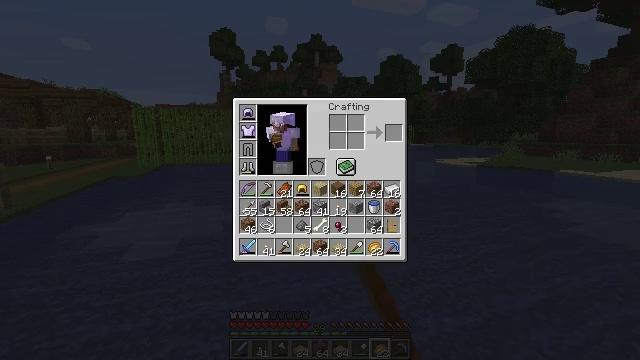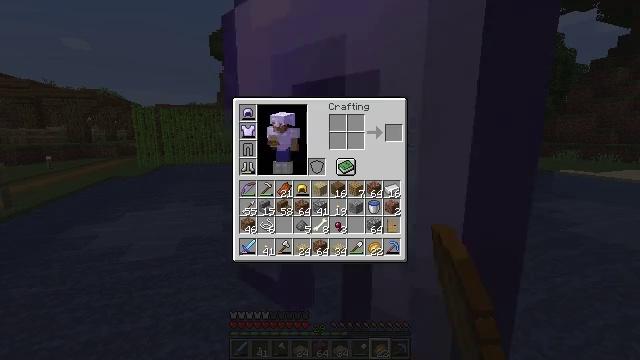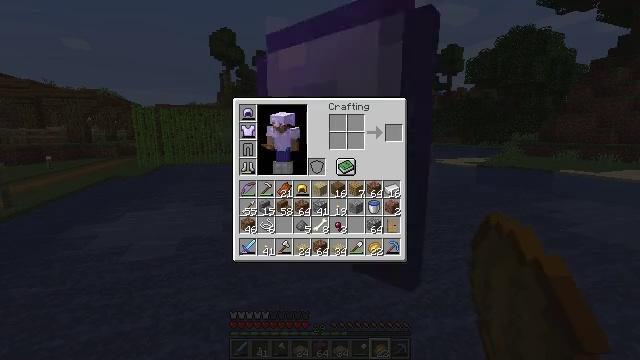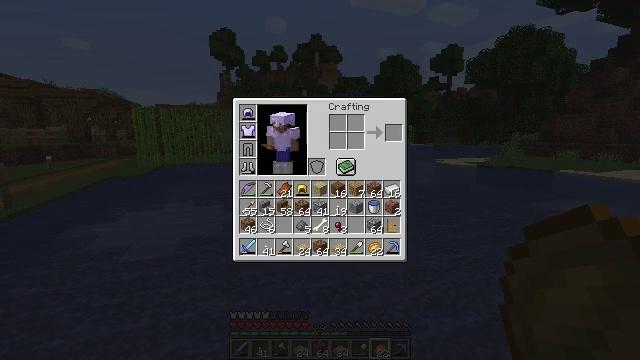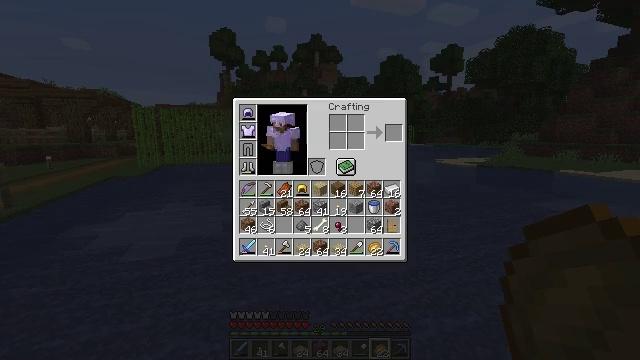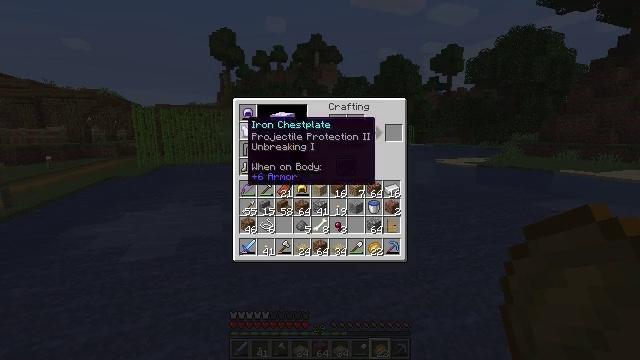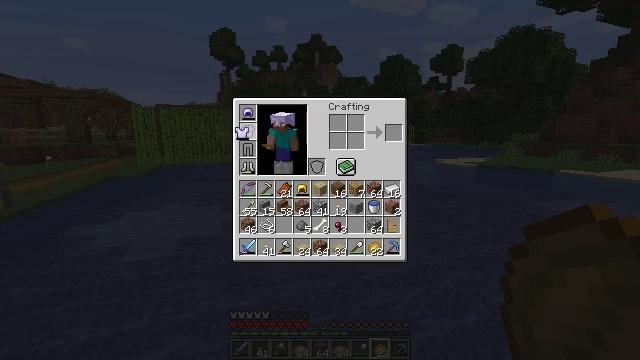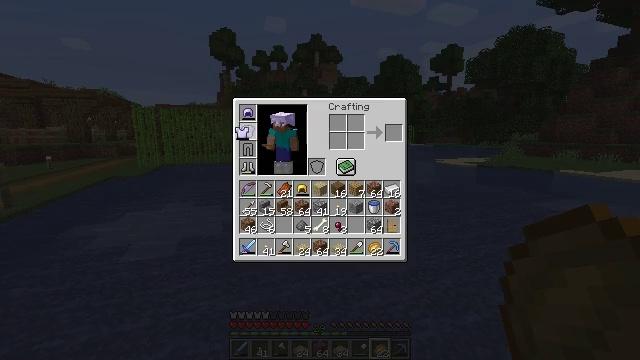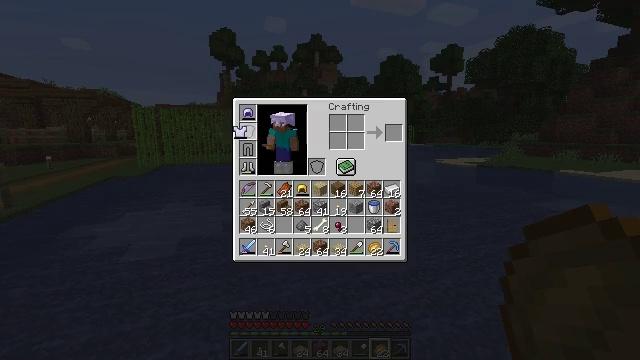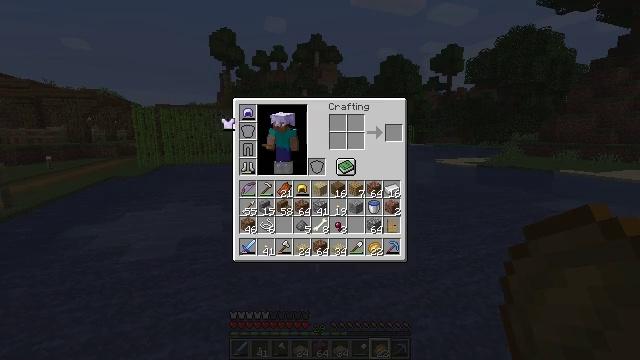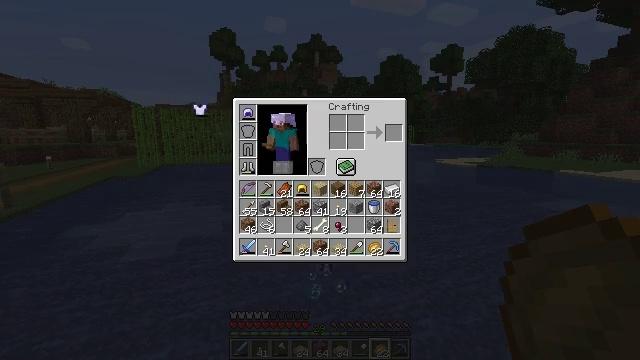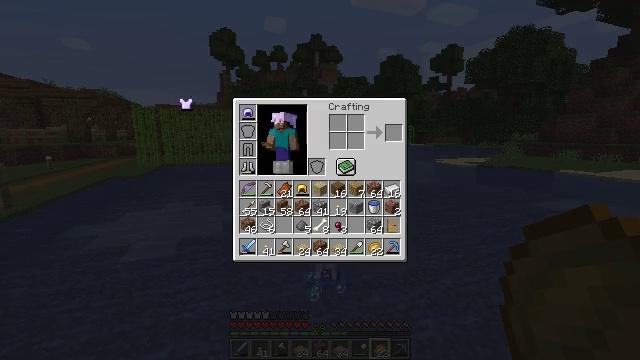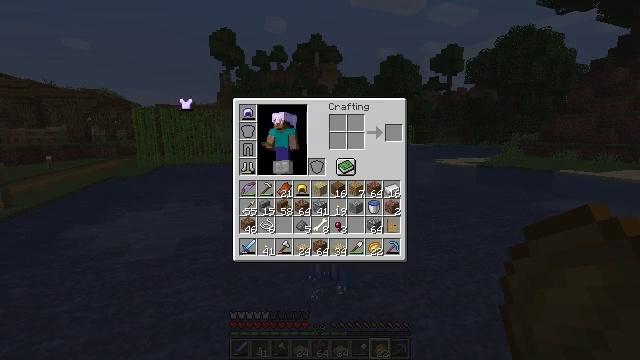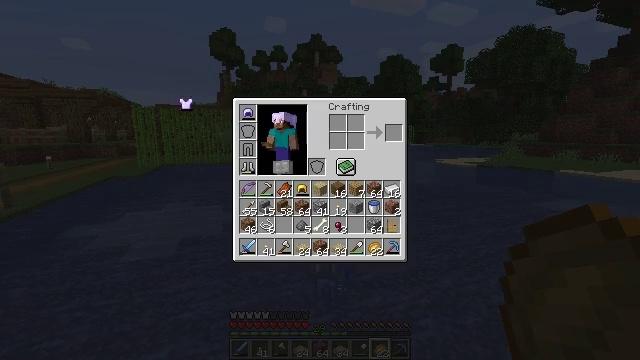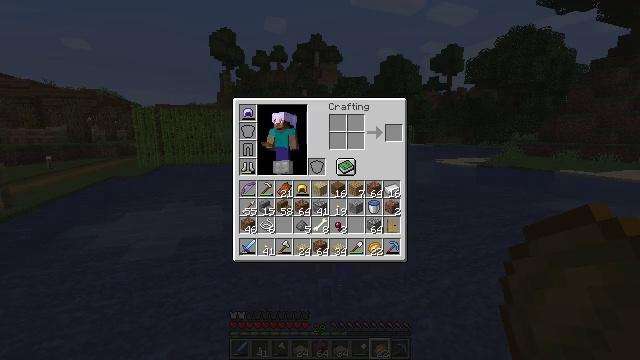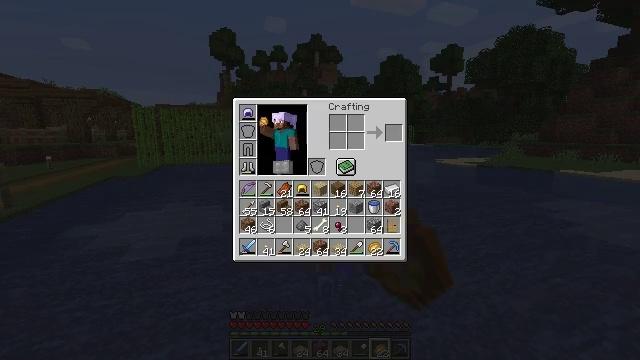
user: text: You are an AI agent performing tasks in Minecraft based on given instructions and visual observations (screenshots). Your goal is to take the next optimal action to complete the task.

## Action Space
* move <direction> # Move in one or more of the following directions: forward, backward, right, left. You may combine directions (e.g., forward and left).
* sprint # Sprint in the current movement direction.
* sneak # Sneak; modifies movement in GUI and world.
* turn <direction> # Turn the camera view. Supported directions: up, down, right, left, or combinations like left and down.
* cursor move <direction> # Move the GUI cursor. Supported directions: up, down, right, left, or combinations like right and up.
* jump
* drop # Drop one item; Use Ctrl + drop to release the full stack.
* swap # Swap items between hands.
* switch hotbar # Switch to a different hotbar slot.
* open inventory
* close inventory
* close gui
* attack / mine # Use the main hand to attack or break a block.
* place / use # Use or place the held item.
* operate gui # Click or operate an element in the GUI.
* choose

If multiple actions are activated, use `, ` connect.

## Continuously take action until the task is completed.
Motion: motion action
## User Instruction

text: Remove an iron chestplate from the inventory.
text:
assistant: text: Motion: open gui
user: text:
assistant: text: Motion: no_op
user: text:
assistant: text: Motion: no_op
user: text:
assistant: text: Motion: no_op
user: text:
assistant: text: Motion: no_op
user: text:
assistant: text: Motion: operate gui
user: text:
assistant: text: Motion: operate gui
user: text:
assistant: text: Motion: operate gui
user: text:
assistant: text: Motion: cursor move left and up
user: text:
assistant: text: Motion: cursor move left and up
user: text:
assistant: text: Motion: cursor move left
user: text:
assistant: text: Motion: operate gui
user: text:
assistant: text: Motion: operate gui
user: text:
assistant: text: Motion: cursor move right
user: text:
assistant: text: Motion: cursor move right and down
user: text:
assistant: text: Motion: cursor move right
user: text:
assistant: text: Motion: no_op
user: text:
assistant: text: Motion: no_op
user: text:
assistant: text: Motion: no_op